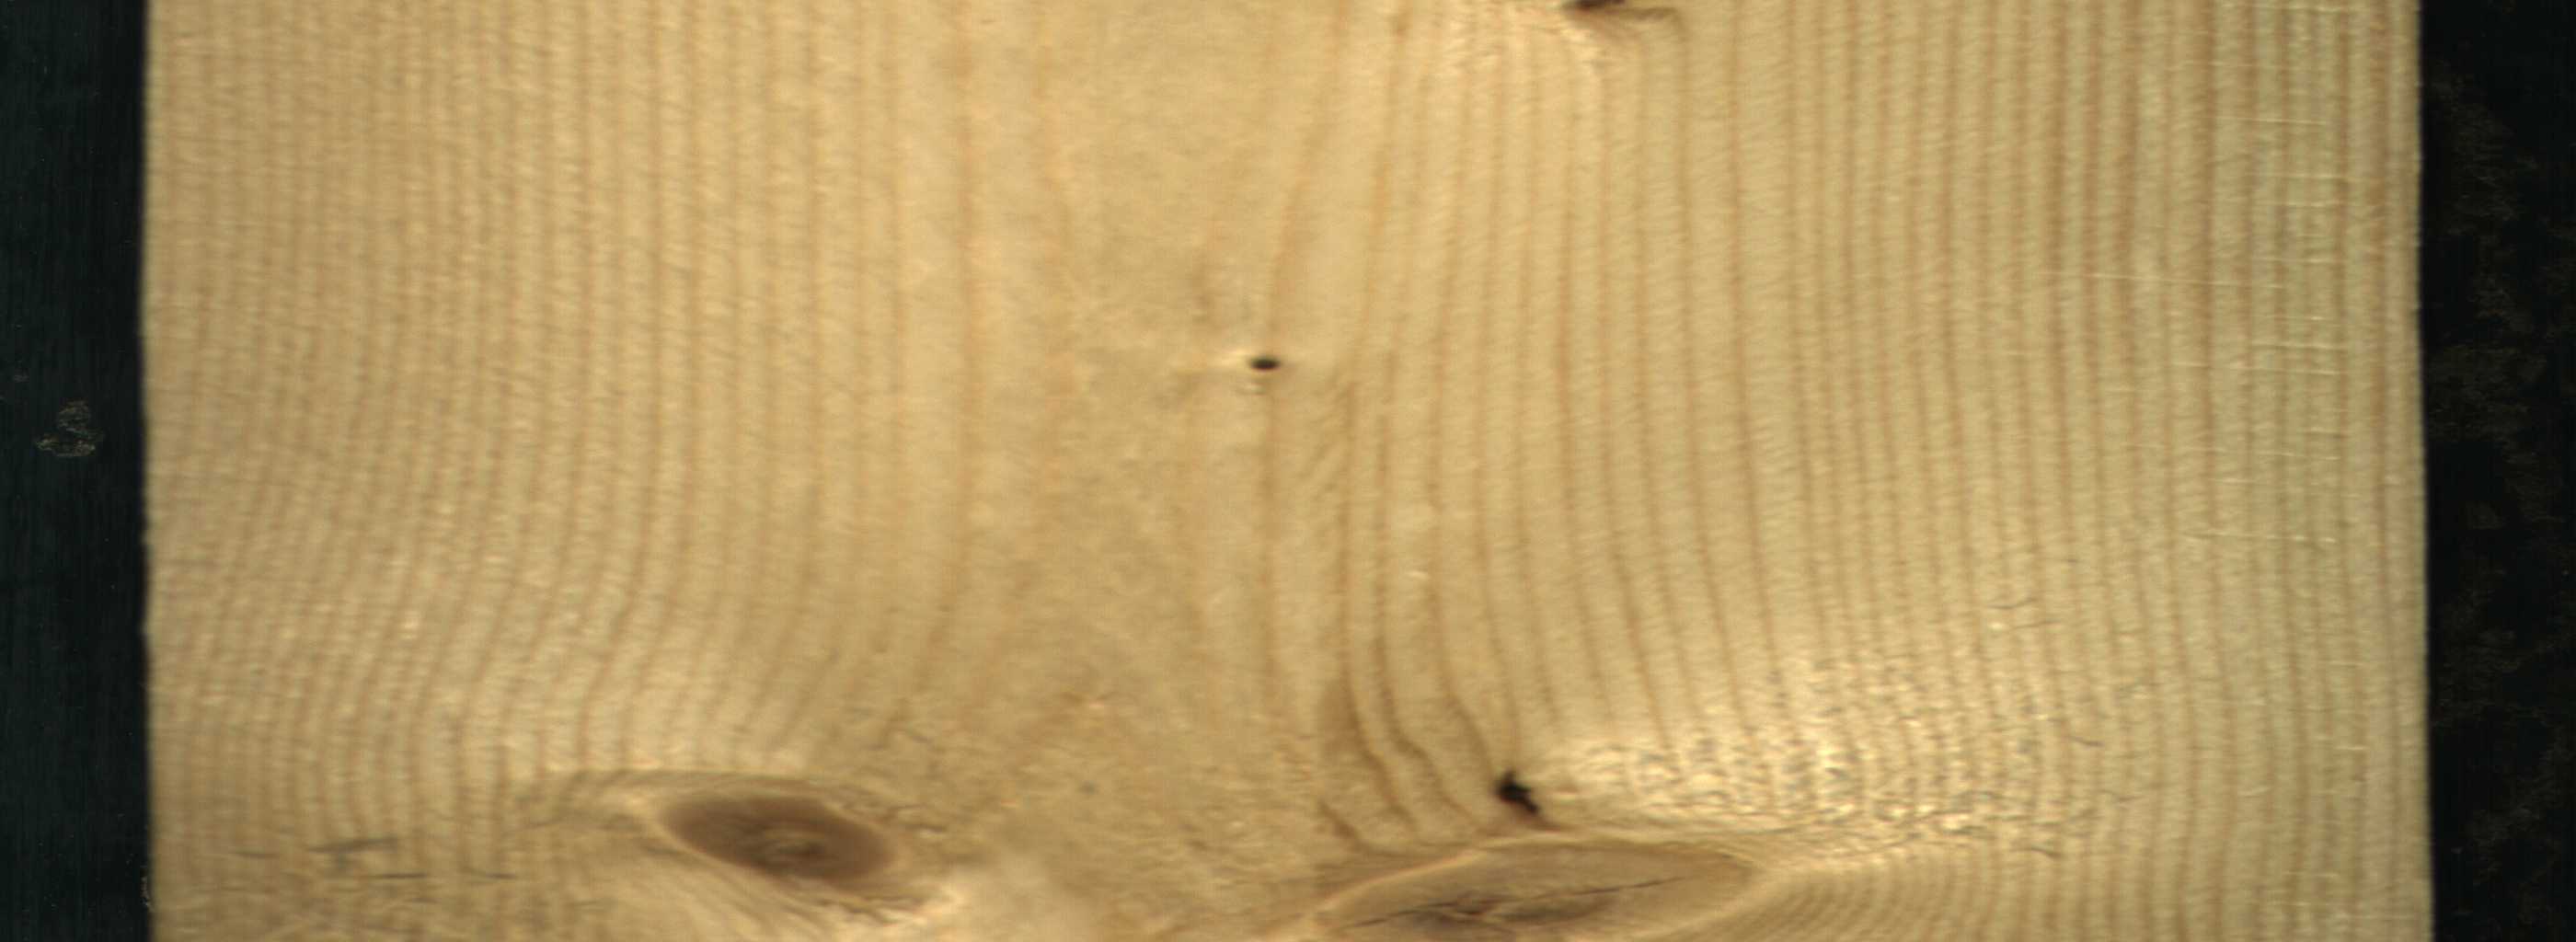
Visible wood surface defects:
resin
Dead_Knot
Live_Knot
Live_Knot
Live_Knot